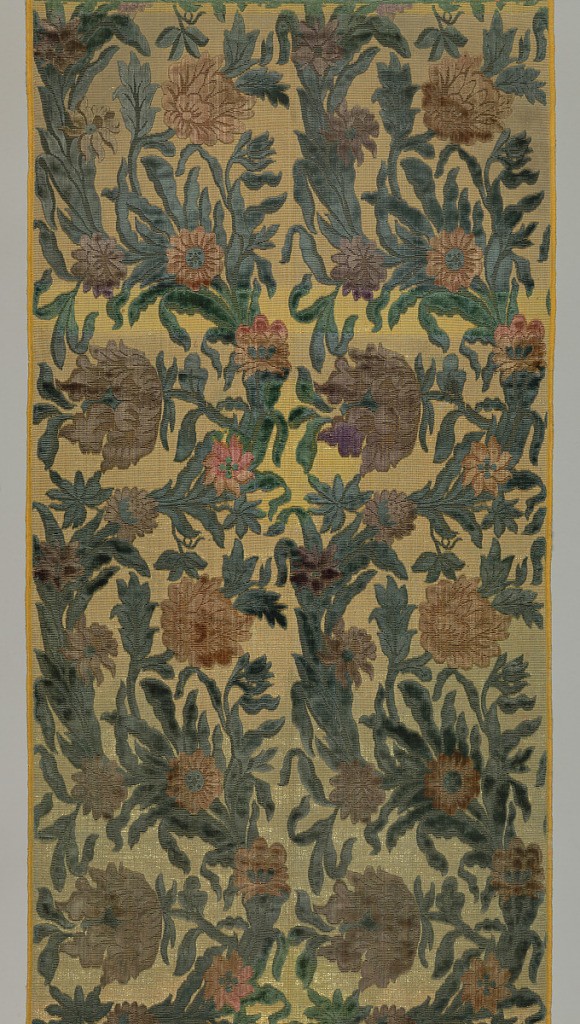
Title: Textile
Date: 18th century
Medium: silk, cotton, metallic thread Technique: supplementary warp pile
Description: Jardinière cut and uncut velvet in green, rose, purple on gold ground. Colors faded except in places where some other material had been sewn. Serpentine floral design. Ground heavily ribbed with wefts of orange cotton. Extra weft of gold on surface. Russian letters at top in uncut pile, partly cut off.